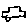
Label: car